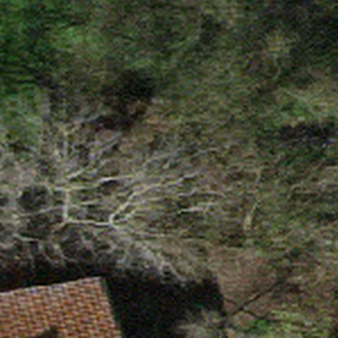
Label: other